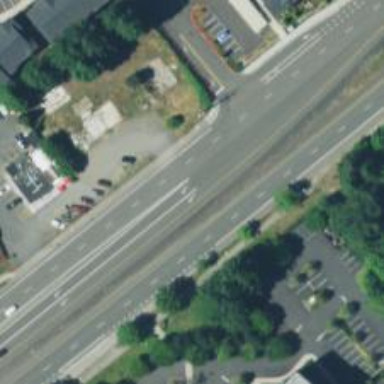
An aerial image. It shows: Trunk link highway.